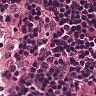
Metastatic tissue present: no